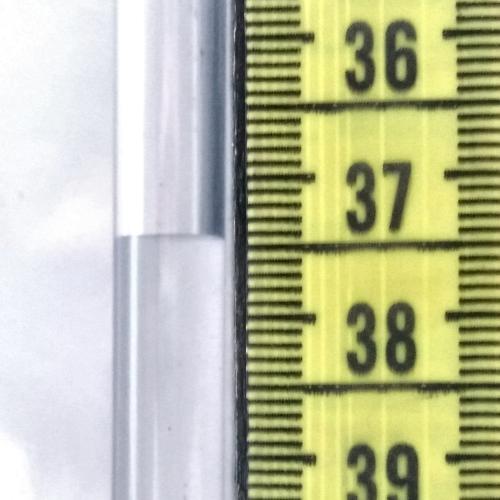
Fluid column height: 37.4 cm